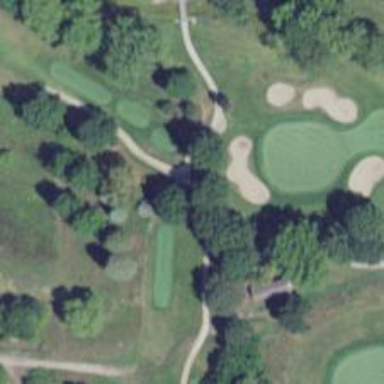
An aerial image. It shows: Path for both roads and golfers.